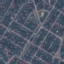
Land use / land cover class: Residential